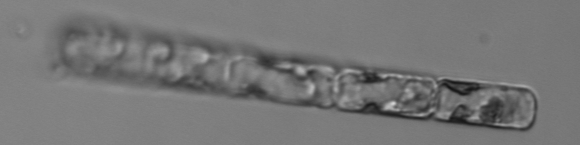
Label: Guinardia_delicatula